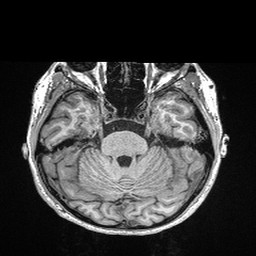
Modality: T1w
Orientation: coronal
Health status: healthy
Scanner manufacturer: siemens
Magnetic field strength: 3 T
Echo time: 0.00298 s